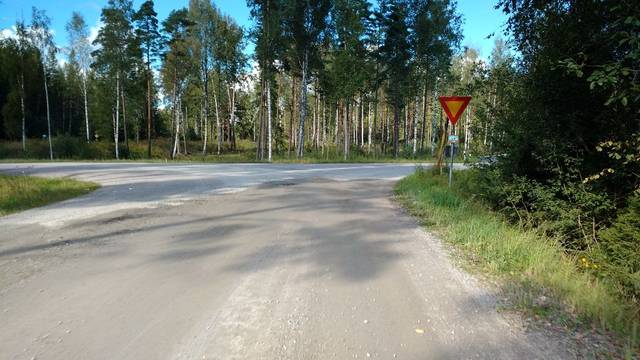
Region: Finland
Coordinates: 60.337, 23.126